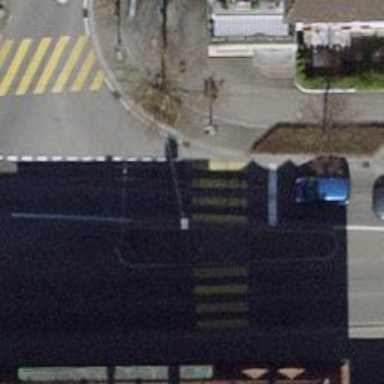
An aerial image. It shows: Marked zebra crossing with pedestrian island.